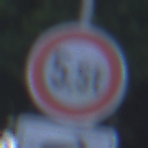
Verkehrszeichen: TatsaechlicheMasse
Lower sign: RichtungsangabeDurchPfeile5
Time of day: SunriseSunset
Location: Outdoor (Urban)
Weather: PartlyCloudy
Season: NotSpecified
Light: Natural